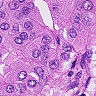
Metastatic tissue present: yes